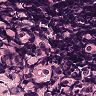
Metastatic tissue present: no